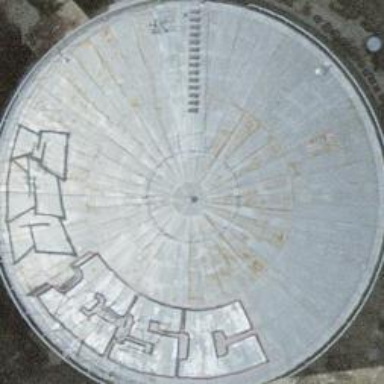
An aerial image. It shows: Storage tank building.